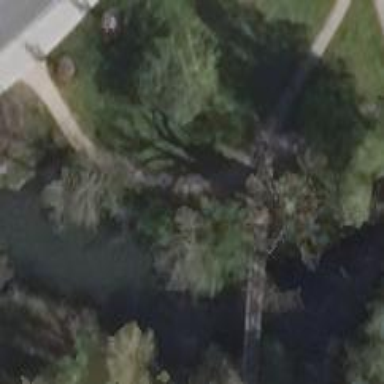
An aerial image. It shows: Footway bridge.